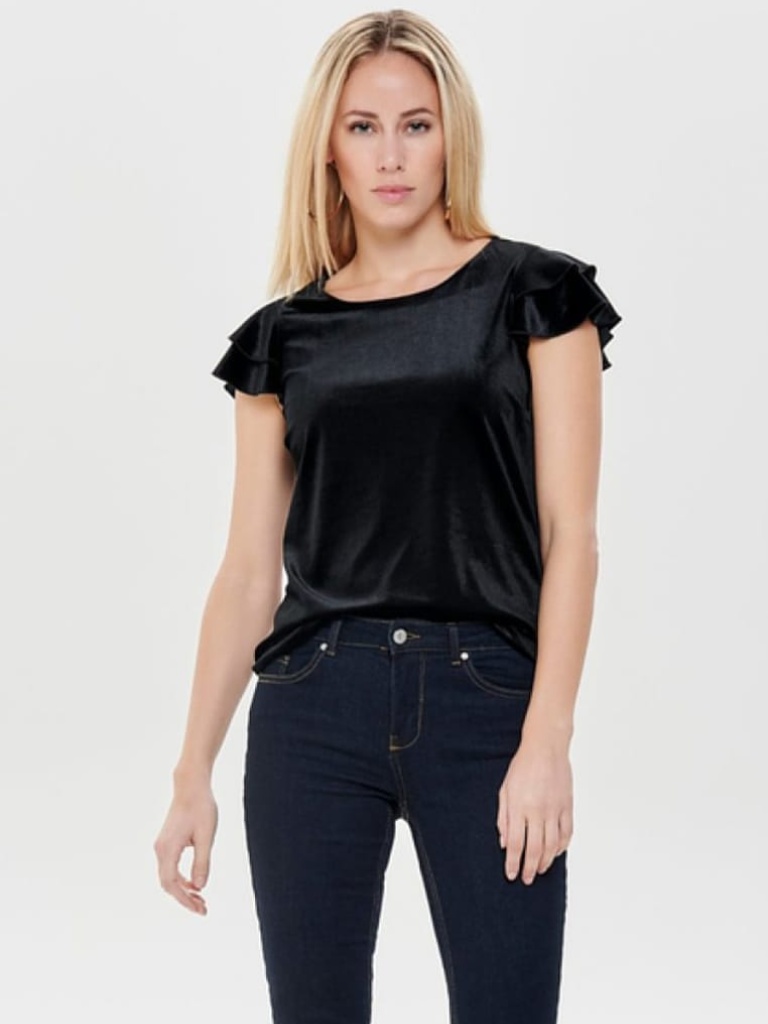
velvet relaxed short sleeve hip length French Tucked crew blouse